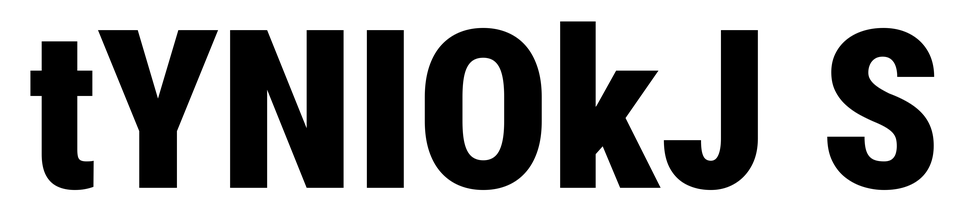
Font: Roboto_Condensed_Black